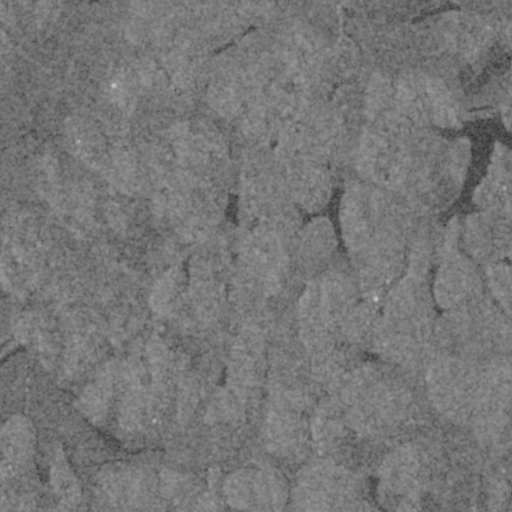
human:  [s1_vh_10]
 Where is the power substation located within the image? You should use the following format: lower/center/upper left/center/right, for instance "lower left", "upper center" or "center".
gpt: The power substation is located in the center of the image.
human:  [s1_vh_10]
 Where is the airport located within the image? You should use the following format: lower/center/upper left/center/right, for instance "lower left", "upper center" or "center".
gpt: There is no airport in the image.

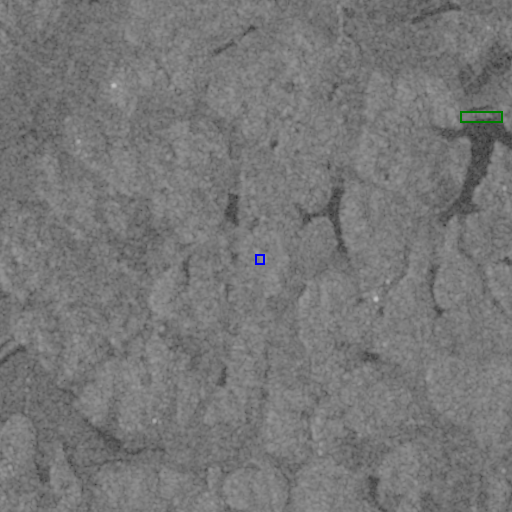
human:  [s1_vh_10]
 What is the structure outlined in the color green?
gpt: The structure outlined in green is a dam.
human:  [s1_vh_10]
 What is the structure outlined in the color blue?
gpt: The structure outlined in blue is a power substation.
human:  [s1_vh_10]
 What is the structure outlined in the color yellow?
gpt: There is no yellow outline.